Interaction volume radius: 5 \u00c5
Interaction volume height: 30 \u00c5
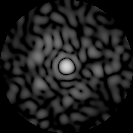
Disorder parameter: 0.8314